Question: I am trying to contour plot pressure at a given height (z=34) where I already have the 3D pressure data (P, varying with r & z, independent of theta).
I am using the following command for doing so, but a sector of the the circle doesn't appear.
'''
n=50;
theta = linspace(0,2*pi,n-6);
r = linspace(0.01,5,n+1);
[R,th] = meshgrid(r(2:n-5),theta);
[x1,y1] = pol2cart(R,th);
contour(x1,y1,P(:,:,34))
'''
What shall I do to make it full circle?

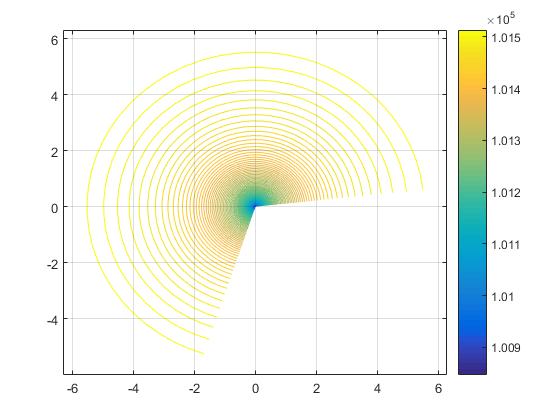
Answer: Yours call to function 'pol2cart' passes the arguments in the wrong order. 'th' should be the first argument. So try:
'''
[x1,y1] = pol2cart(th, R);
'''